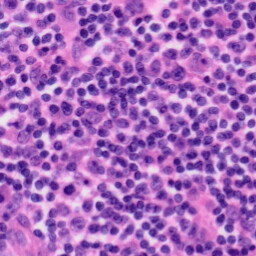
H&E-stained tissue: Tonsil